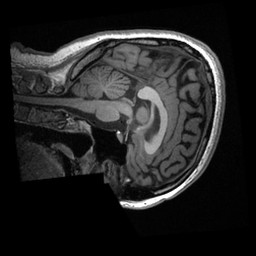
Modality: T1w
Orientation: sagittal
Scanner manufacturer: ge
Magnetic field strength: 3 T
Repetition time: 0.00768 s
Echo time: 0.002936 s